Interaction volume radius: 10 \u00c5
Interaction volume height: 15 \u00c5
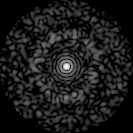
Disorder parameter: 0.8235